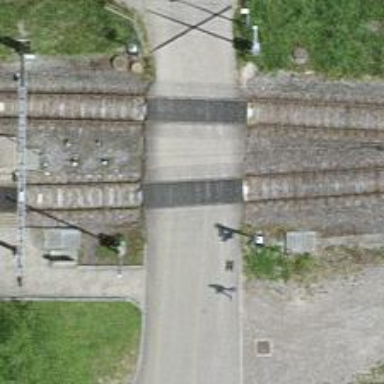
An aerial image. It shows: Level crossing with traffic signals.